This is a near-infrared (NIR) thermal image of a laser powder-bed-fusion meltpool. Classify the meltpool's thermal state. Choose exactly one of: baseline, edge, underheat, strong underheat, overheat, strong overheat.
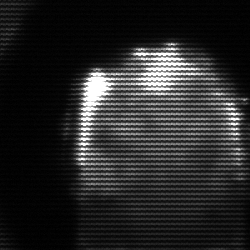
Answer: baseline